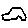
Label: car